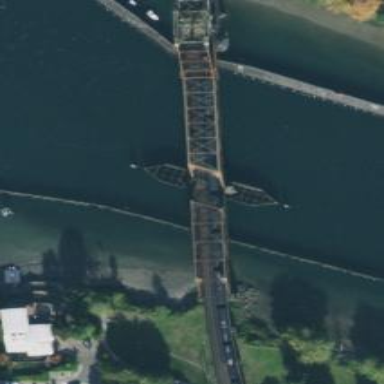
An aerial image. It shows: Movable bascule railway bridge over water.